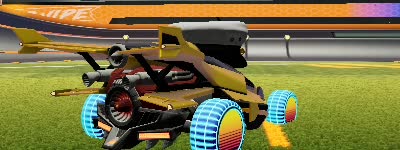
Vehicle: aftershock